Question: I am to send 200 OK http response with 3 additional things.
1) sending 1.js
2) sending 2.js
3) create new post triggering some url
My code is :
'''
out.println("<html><head>");
out.println("<script type="text/javascript" src="/o6/s.js?cacheKey=1313487436055"></script>");
out.println("<script type="text/javascript" src="/o6/s1.js?cacheKey=1313487436055"></script>");
out.println("<script type="text/javascript">");
out.println("function getXMLHttpRequest() {");
out.println("alert("aaa");");
out.println("if (window.XMLHttpRequest) {");
out.println("alert("aaa222");");
out.println("return new XmlHttpRequest();");
out.println("} else { try { return new(ActiveXObject)("MSXML2.XMLHTTP.3.0");");
out.println(" } catch (e) { alert("aaa22333"); log("browser doesn support AJAX."); return null; } } }");
out.println("function bustOut(){");
out.println("var xhr = getXMLHttpRequest();");
out.println("xhr.open("POST","http://www.google.com", true);");
out.println("xhr.setRequestHeader("Content-Type", "application/x-www-form-urlencoded; charset=UTF-8");");
out.println("xhr.send("abcinfo");");
out.println("};");
out.println("</script></head> ");
out.println("<body onLoad="bustOut()"></body>");
out.println("</html>");
'''
After running this code..I am receiving 200 Ok but but browser is not sending another http request to s.js, s1.js and not even creating post to url (google.com).
if i dont add onload bustOut function stuff then browser is sending http request to js files.
Plz help.Is there any mistake in code.
Adding :

If i dont add onload code (and functions) then browser send req to js files..Actually this is coming in first 200 Ok.
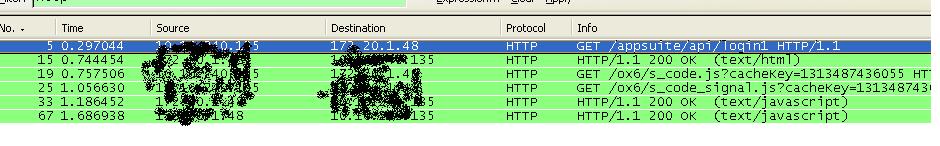
Answer: You have a misspelling in 'return new XmlHttpRequest();' it should be 'return new XMLHttpRequest();'
Again the ajax request to 'google.com' will not be allowed because of <URL>